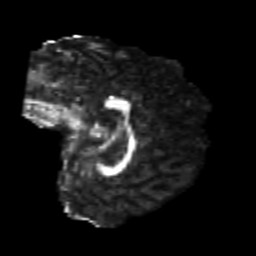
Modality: FA
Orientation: sagittal
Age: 25
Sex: female
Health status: healthy
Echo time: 0.074 s